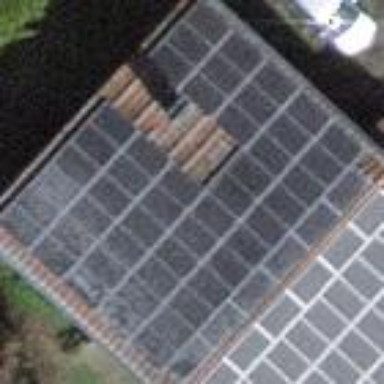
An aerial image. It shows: Solar power generator with photovoltaic panels.